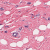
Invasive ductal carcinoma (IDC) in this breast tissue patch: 1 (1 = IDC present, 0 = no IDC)